Question: I'm trying to create a circular loading bar and want to use Core Graphics instead of masking images to create the effect. However, I'm not getting the fidelity that I was hoping for:
No matter what have I've tried, the jaggies seem pretty bad. Antialiasing is on and I've already tried turning the "flatness" down to .1 on the 'CGContextRef'. The image is from the (Retina) simulator, it looks better on a device but still isn't that great.
Drawing code, within a subclass of CALayer:
'''
-(void)drawInContext:(CGContextRef)ctx {
CGPoint center = CGPointMake(self.frame.size.width / 2, self.frame.size.height / 2);
CGFloat delta = toRadians(360 * percent);
CGFloat innerRadius = 69.5;
CGFloat outerRadius = innerRadius + 12;
CGContextSetFillColorWithColor(ctx, [UIColor colorWithRed:99/256.0 green:183/256.0 blue:70/256.0 alpha:.5].CGColor);
CGContextSetStrokeColorWithColor(ctx, [UIColor colorWithRed:99/256.0 green:183/256.0 blue:70/256.0 alpha:10.0].CGColor);
CGContextSetLineWidth(ctx, 1);
CGMutablePathRef path = CGPathCreateMutable();
CGPathAddRelativeArc(path, NULL, center.x, center.y, innerRadius, -(M_PI / 2), delta);
CGPathAddRelativeArc(path, NULL, center.x, center.y, outerRadius, delta - (M_PI / 2), -delta);
CGPathAddLineToPoint(path, NULL, center.x, center.y-innerRadius);
CGContextAddPath(ctx, path);
CGContextFillPath(ctx);
CGContextAddPath(ctx, path);
CGContextStrokePath(ctx);
}
'''
Is this the best Core Graphics can do or am I missing something?
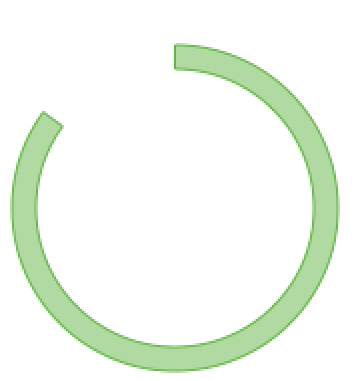
Answer: Found out my specific problem. Since I was creating a 'CALayer' (to add as a sublayer) the 'contentScale' was not automatically getting set to a Retina display. This solves it:
'''
percentLayer.contentsScale = [UIScreen mainScreen].scale;
'''
Thanks Rob, for pushing me in the right direction.